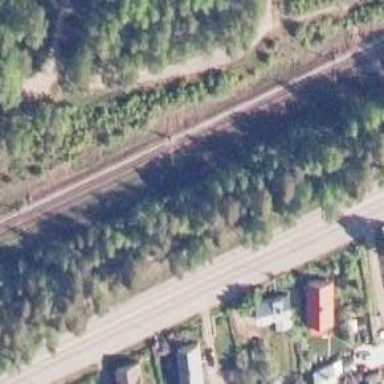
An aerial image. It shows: Balise along the railway.